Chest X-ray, PA view. Patient: 47 years old, sex M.
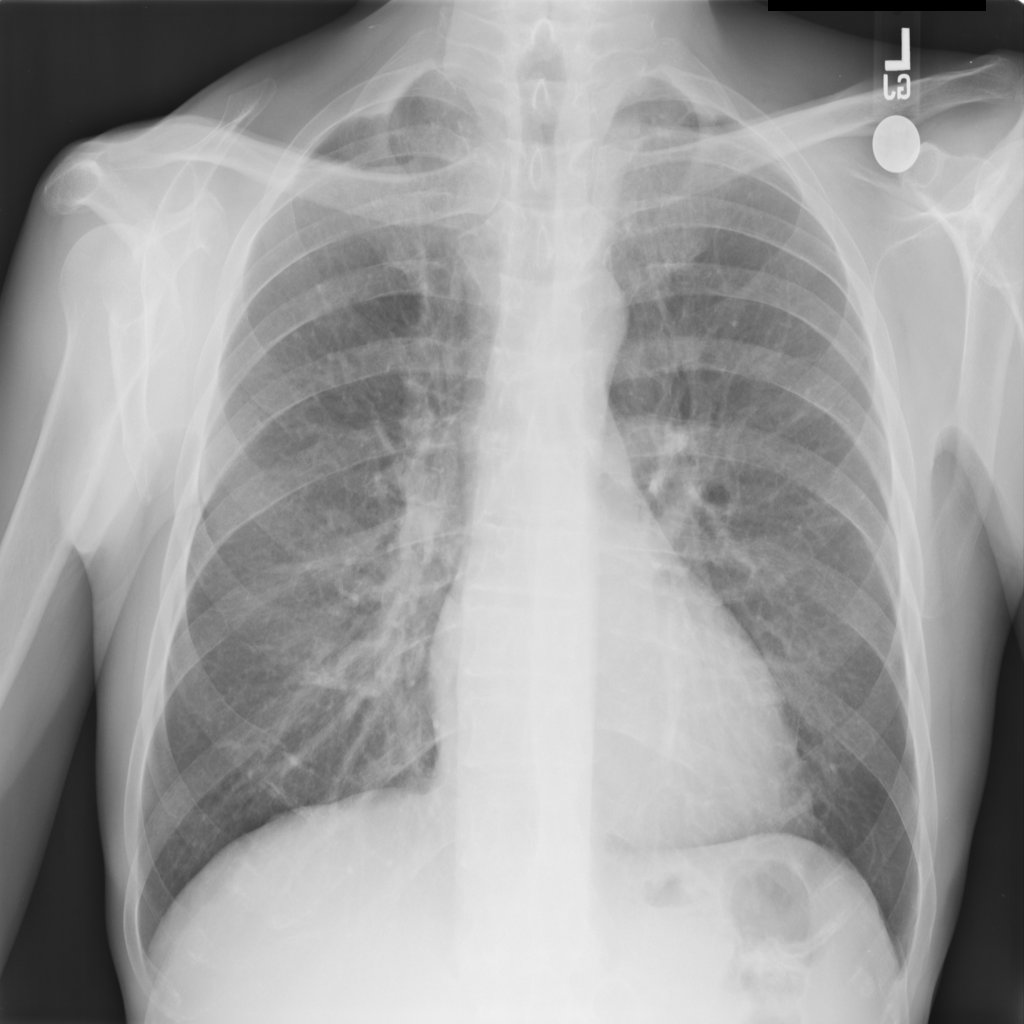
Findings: No Finding